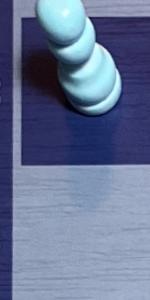
Label: Empty